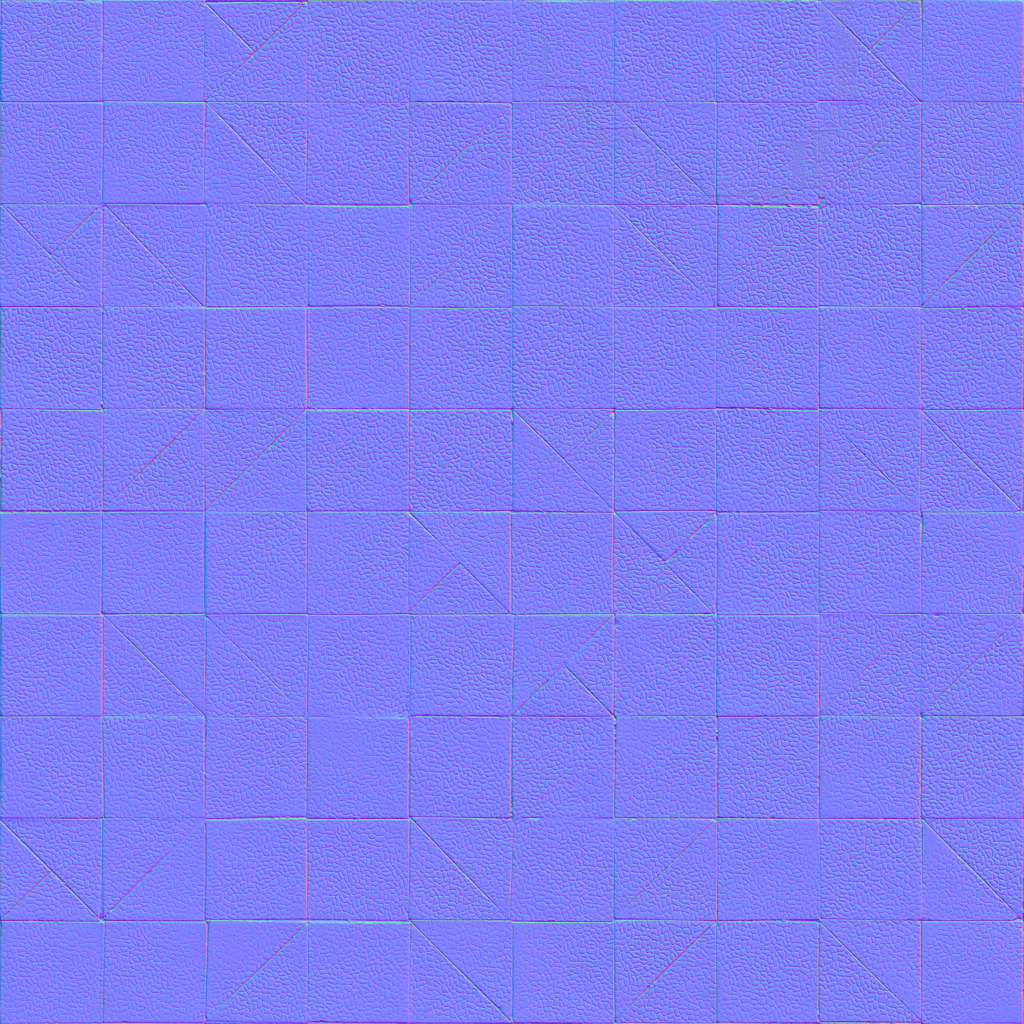
Texture map type: NormalGL